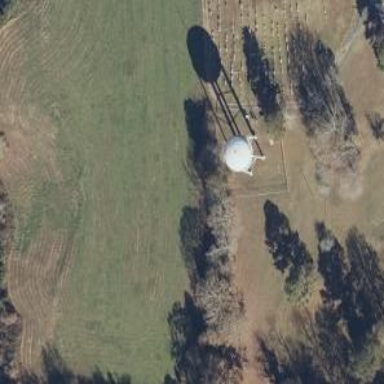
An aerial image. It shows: Water tower that is man-made.